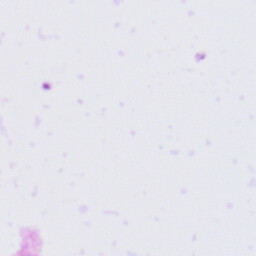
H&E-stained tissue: Tonsil